Field crop: maize
Growth stage: 2
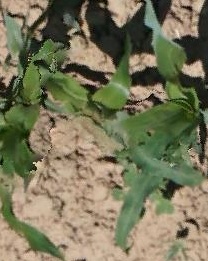
Species: maize